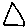
Label: triangle